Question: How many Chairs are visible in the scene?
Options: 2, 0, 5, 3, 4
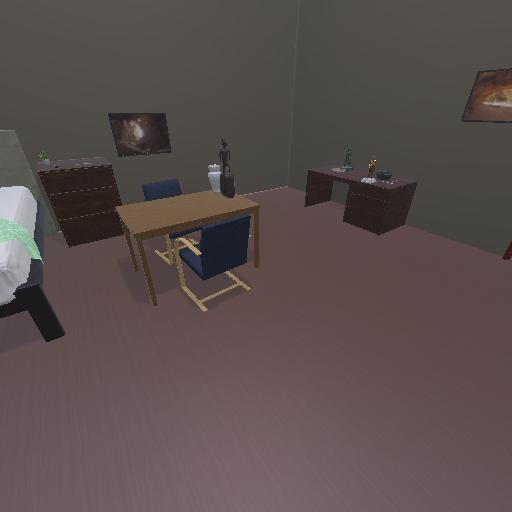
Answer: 2